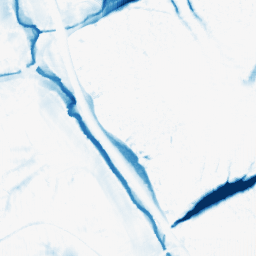
Category: morphological
Decomposition family: morphological_ellipse
Decomposition parameters: operation: closing
width: 30
height: 30
Upsampling method: fft_zeropad
Upsampling parameters: scale: 2
Upsampling scale: 2